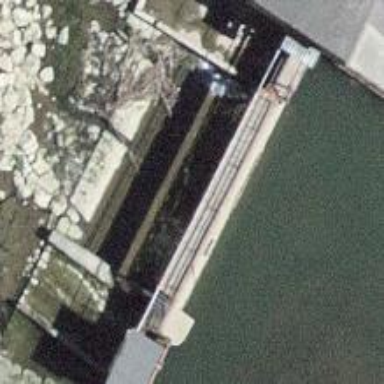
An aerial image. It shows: Weir in waterway.